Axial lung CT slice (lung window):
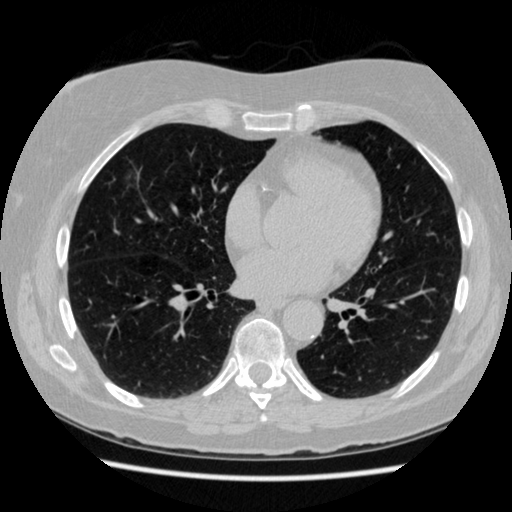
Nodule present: no